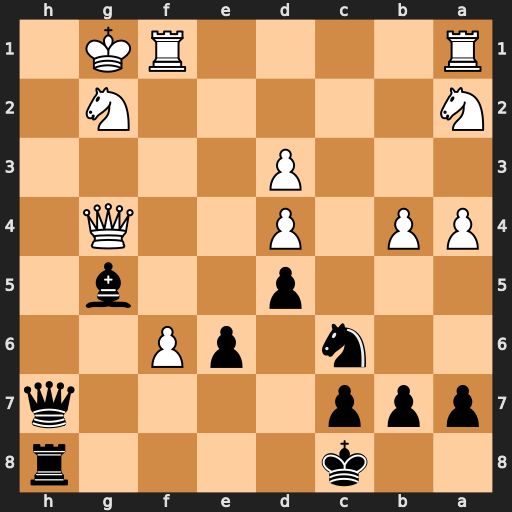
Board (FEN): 2k4r/ppp4q/2n1pP2/3p2b1/PP1P2Q1/3P4/N5N1/R4RK1
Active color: b
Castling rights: -
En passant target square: -
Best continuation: Be3+ Nxe3 Qh2#